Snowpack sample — Snodgrass Mountain, Crested Butte, Colorado (2/4/25, 12:06 PM MST)
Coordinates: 38.923, -106.968
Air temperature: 35 °F
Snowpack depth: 80 cm
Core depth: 60 cm
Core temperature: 32 °F
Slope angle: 14°, slope face: 78°
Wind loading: low
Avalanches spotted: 0
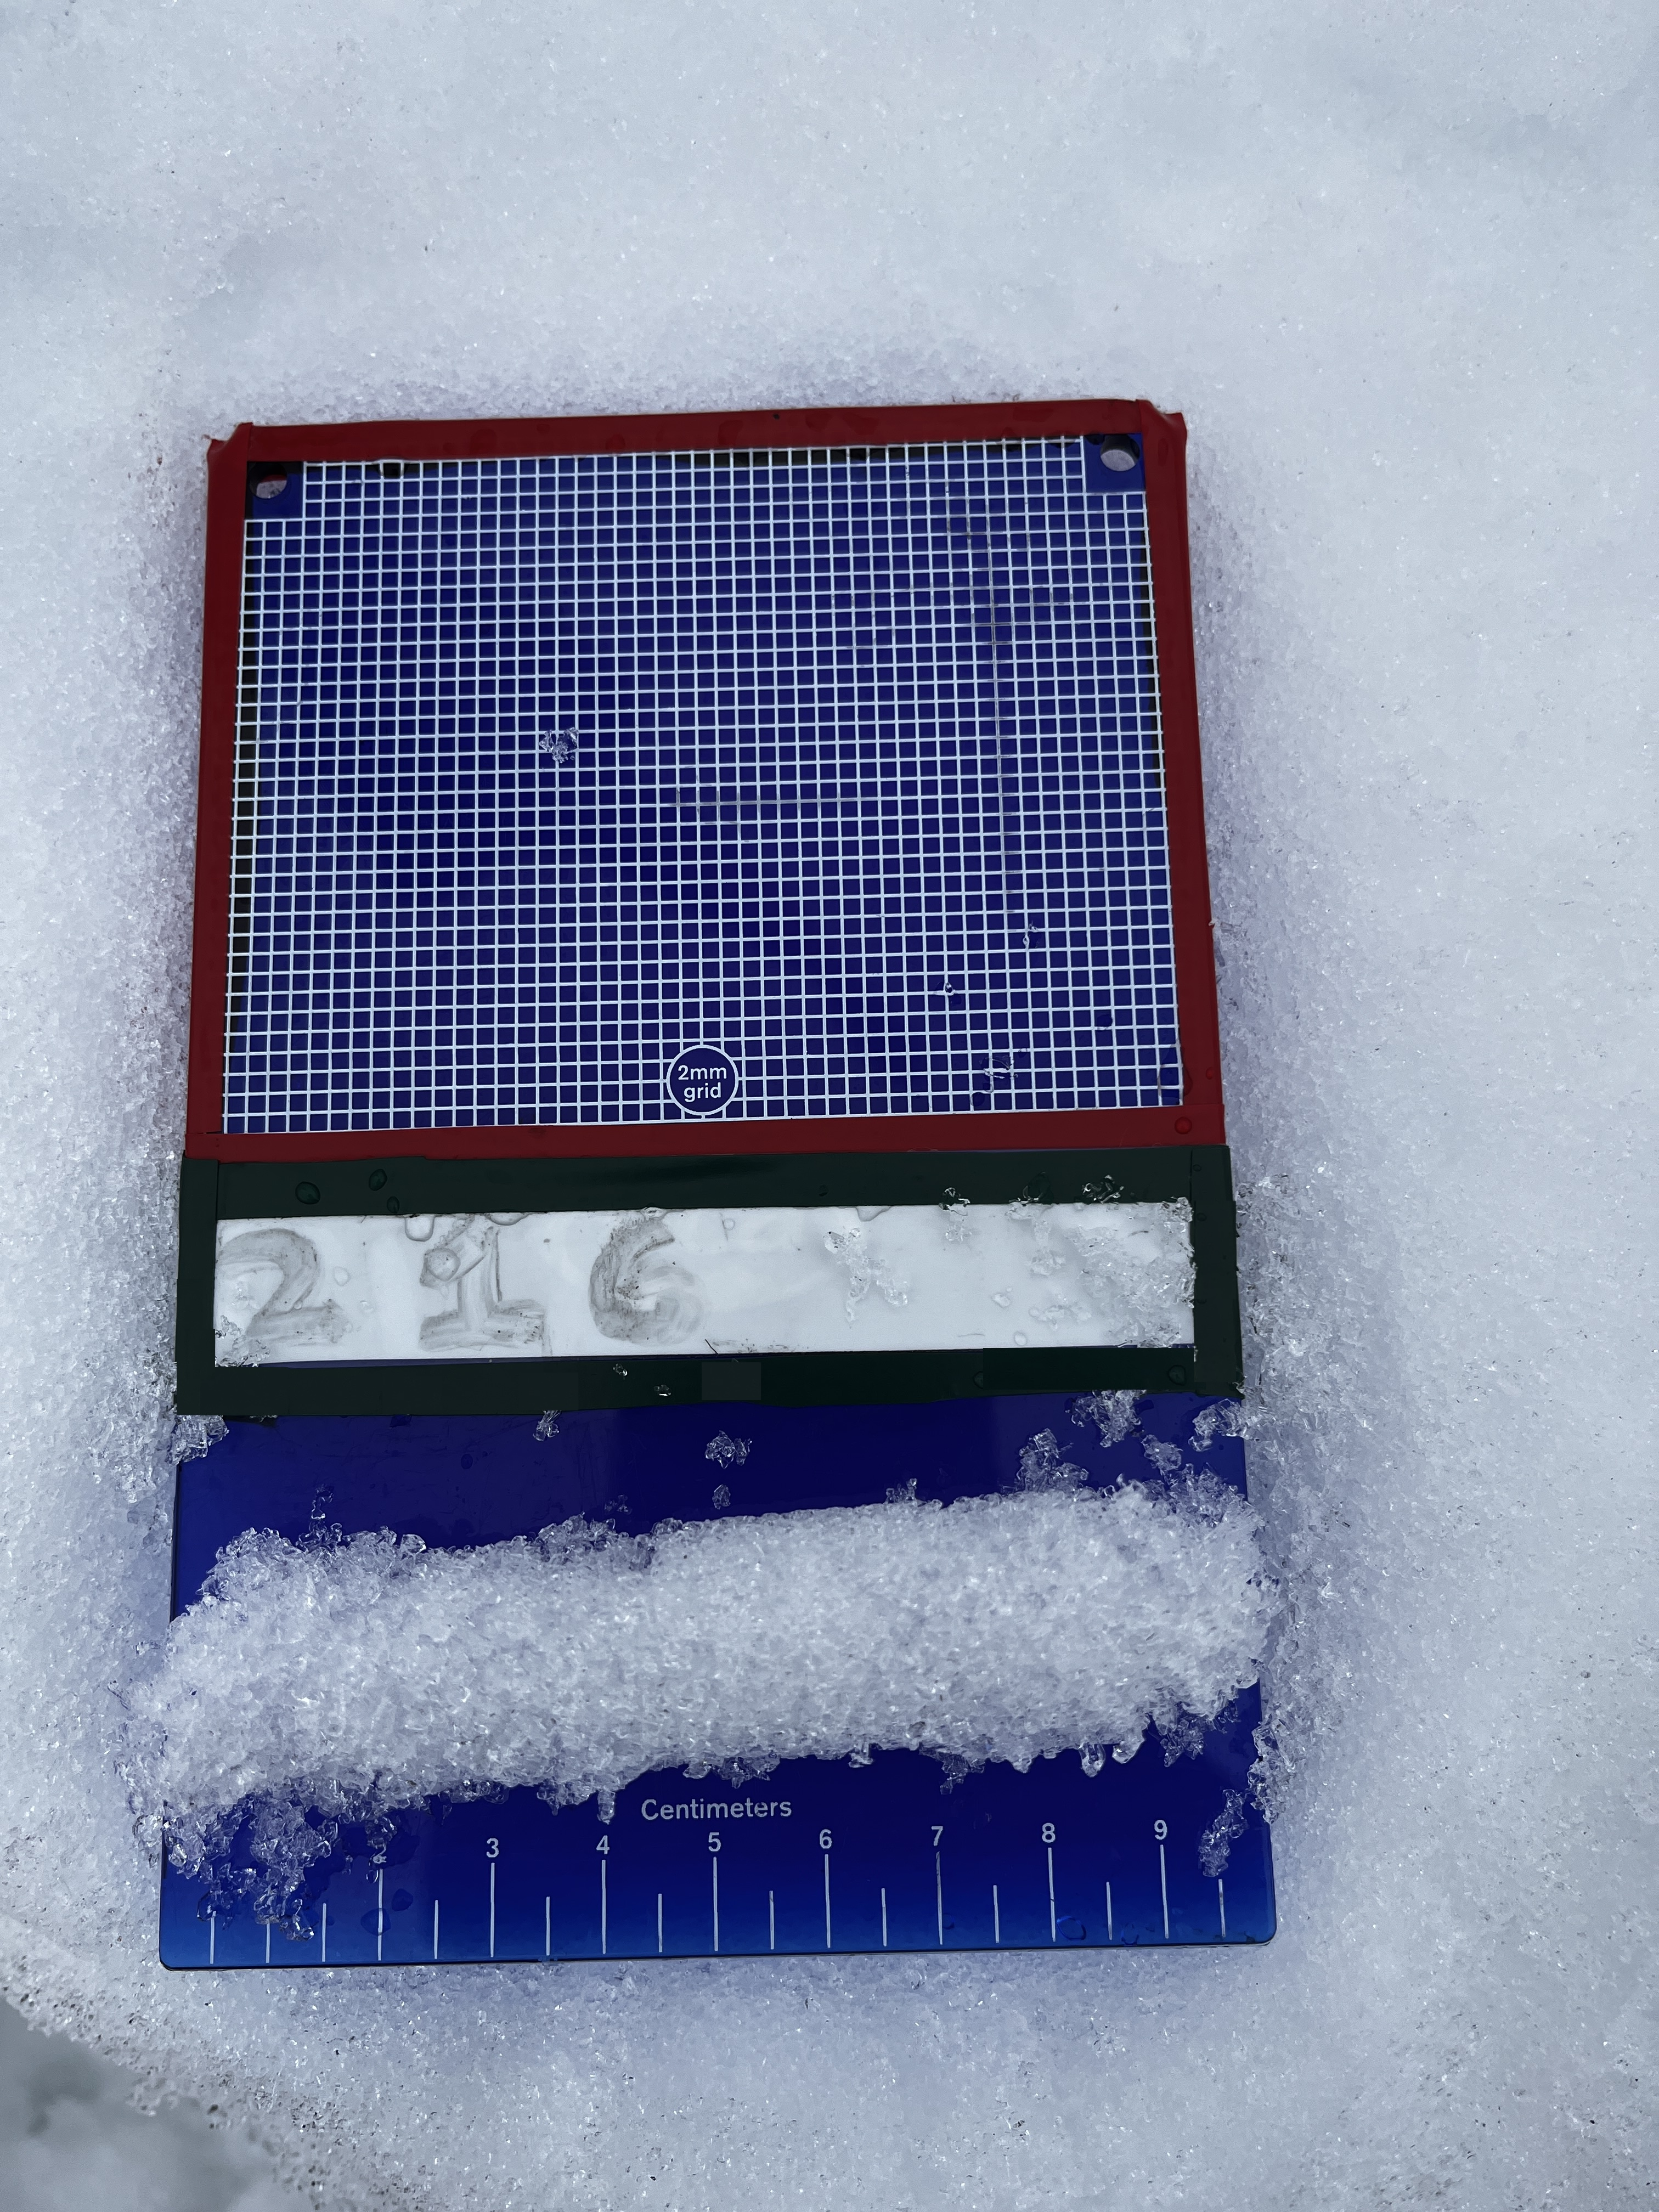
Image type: crystal_card
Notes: No avalanches nearby, unusually warm weather for the last month reported by residents, Collected 25 yards from treeline